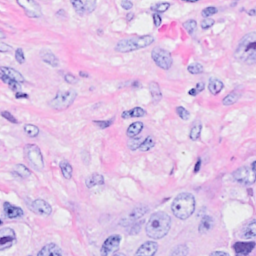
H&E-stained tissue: Breast